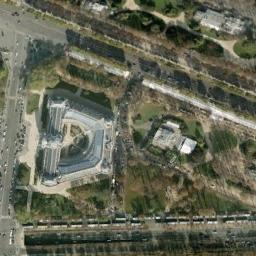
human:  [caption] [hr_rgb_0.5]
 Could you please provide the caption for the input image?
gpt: There are many trees of different sizes beside the palace .

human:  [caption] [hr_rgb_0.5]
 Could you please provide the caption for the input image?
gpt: The roofs of palaces are all red .

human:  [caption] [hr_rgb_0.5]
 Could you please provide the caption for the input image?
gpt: The palace is on the bare land next to some trees .

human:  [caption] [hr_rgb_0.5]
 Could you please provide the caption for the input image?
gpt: The gray palace with some towers is surrounded by roads .

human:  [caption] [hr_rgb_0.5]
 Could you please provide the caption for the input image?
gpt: There are many green trees and some lawns beside the palace .